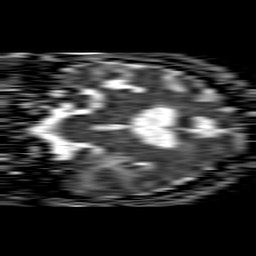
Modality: ADC
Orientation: coronal
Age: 70
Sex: male
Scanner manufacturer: philips
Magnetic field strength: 1.5 T
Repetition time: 4.6 s
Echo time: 0.08631 s